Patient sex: F
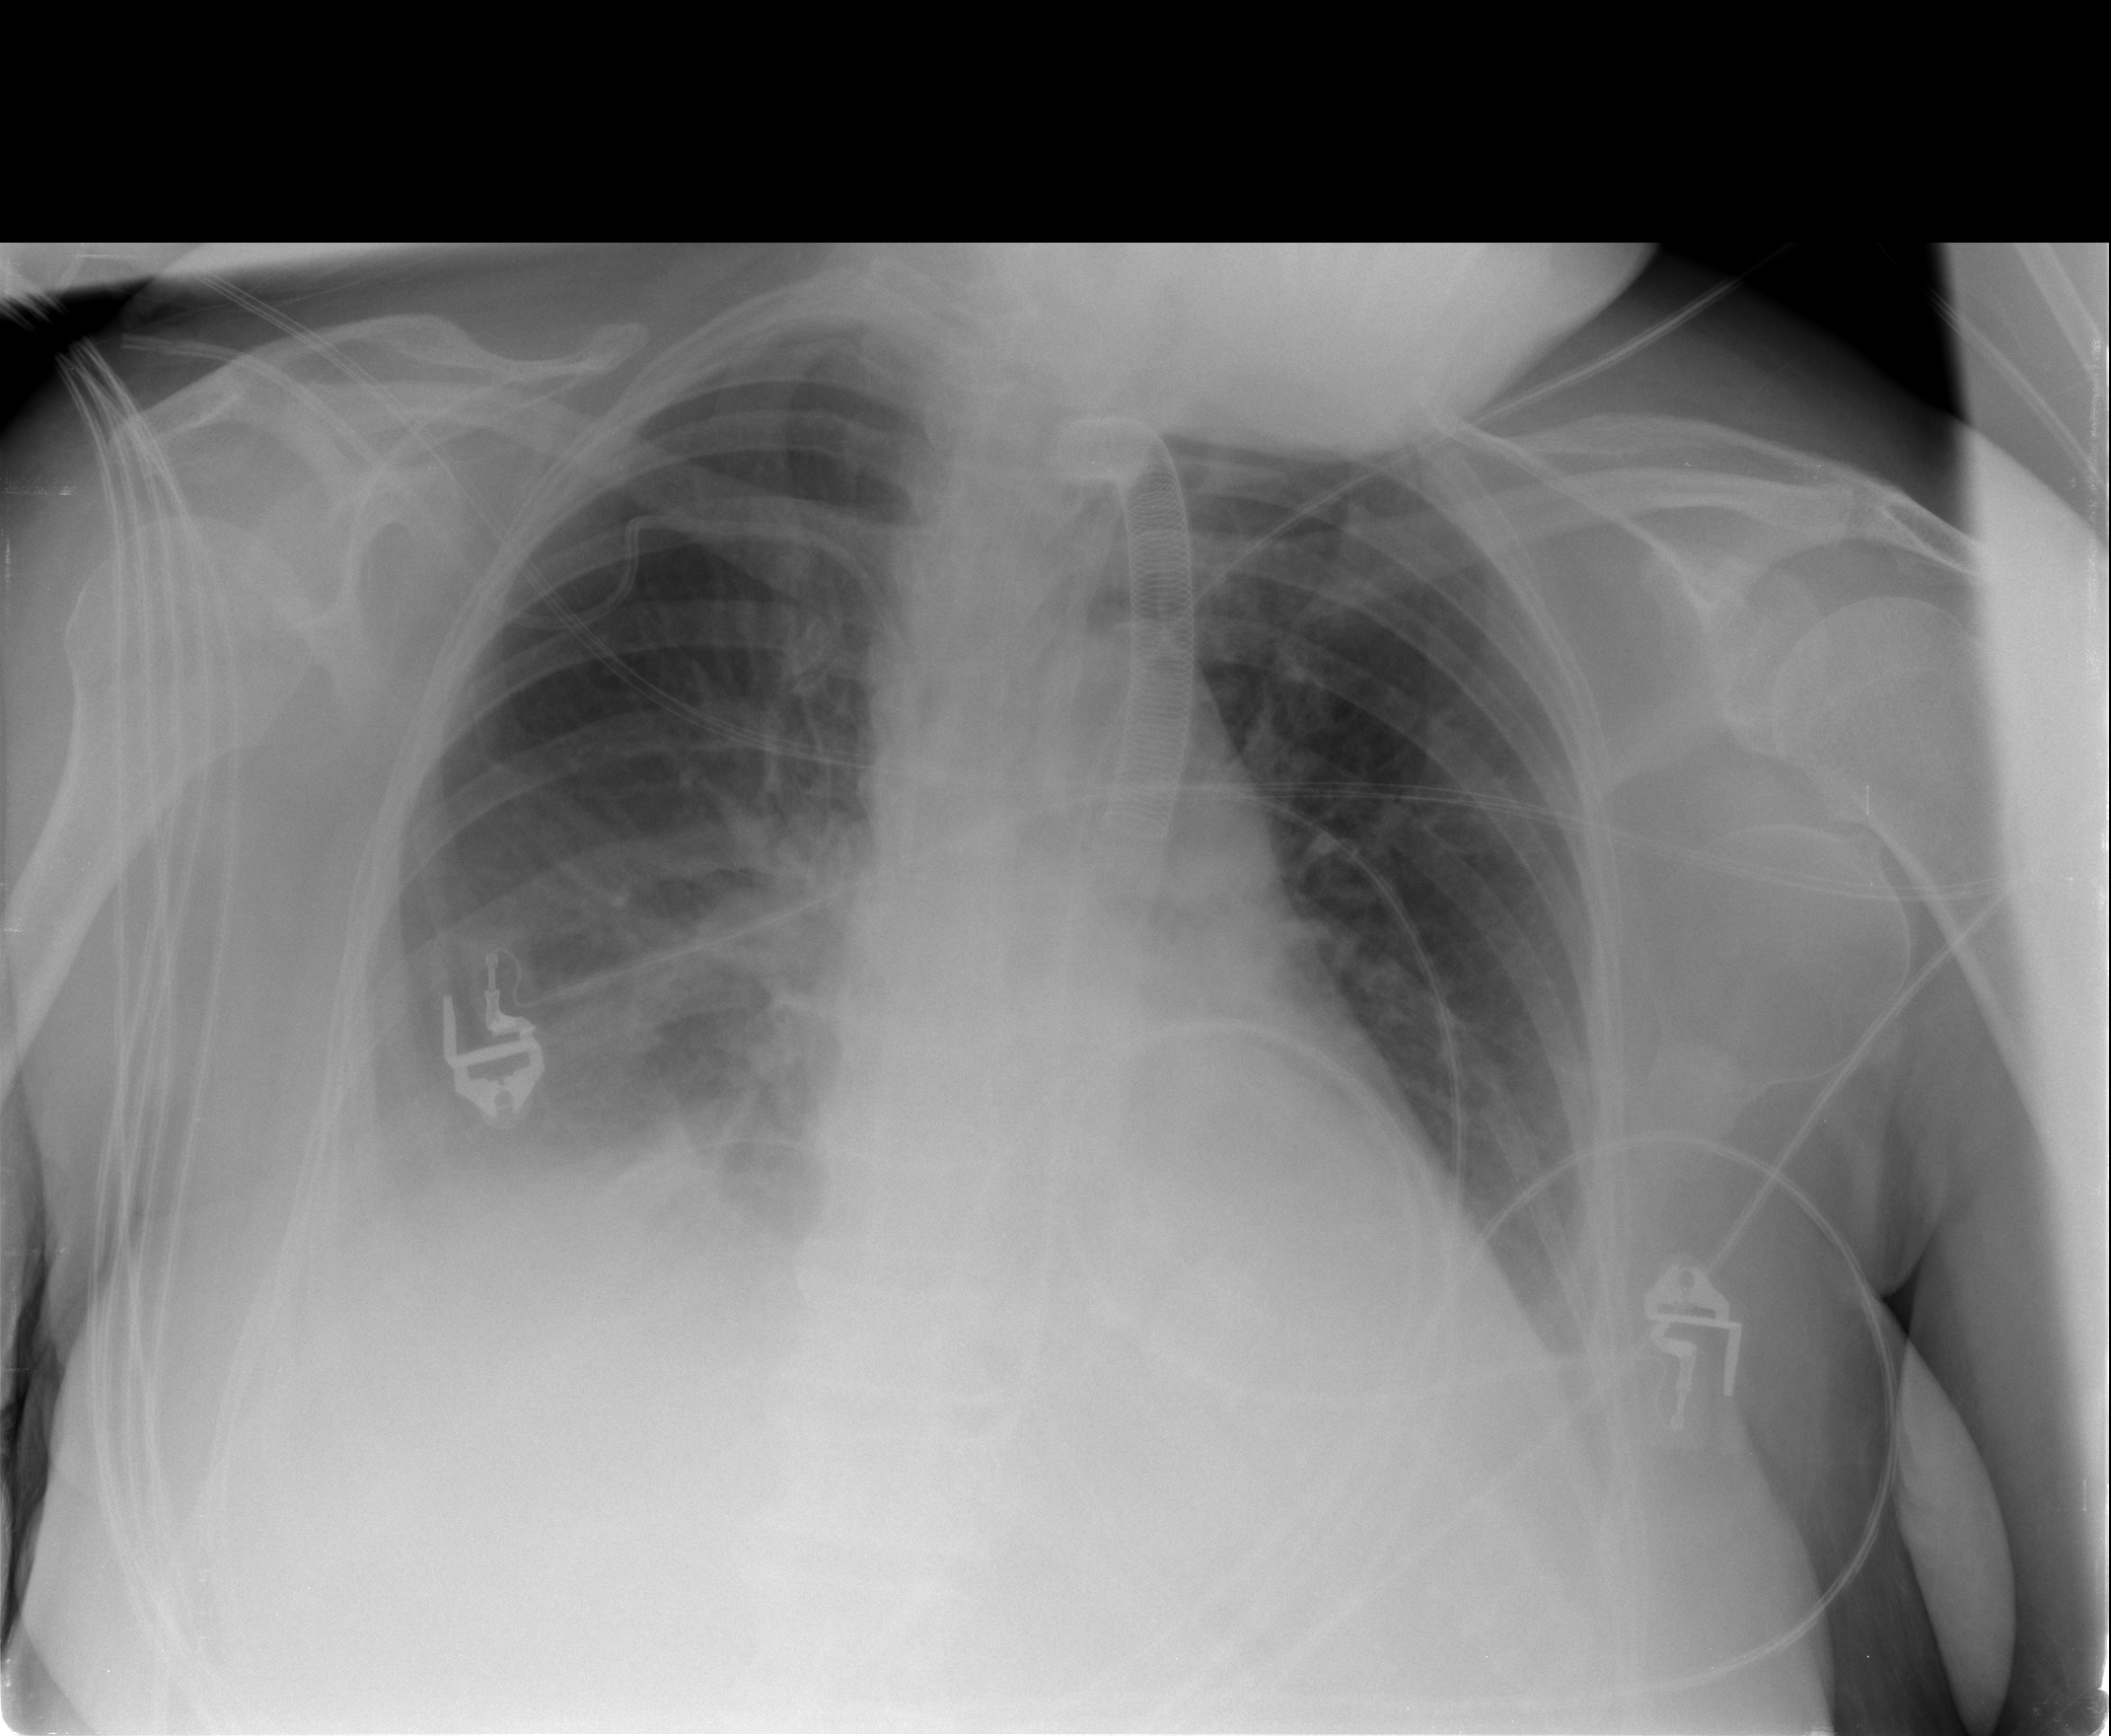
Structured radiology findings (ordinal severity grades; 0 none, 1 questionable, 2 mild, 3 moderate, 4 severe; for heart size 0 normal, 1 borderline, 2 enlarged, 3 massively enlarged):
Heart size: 0
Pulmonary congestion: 2
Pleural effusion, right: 2
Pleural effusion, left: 2
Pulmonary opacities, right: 1
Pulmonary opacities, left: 0
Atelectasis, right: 2
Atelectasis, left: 2